Question: There's something that has been bothering from my DDD readings. From what I've seen, it seems as if there is only repository instance for each given aggregate root type in my system.
Consider, for instance, the following imaginary situation as an abstraction of a deeper domain model:

When coding in a "standard-style" I'd consider that each 'Owner' in my system would have its own collection of cars, so there would be an equal number of 'Car' collections (should I call it Repositories?) as there are 'Owner's. But, as stated previously, it seems as if in DDD I should only have 'CarRepository' in the whole system (I've seen examples in which they are accessed as static classes), and to do simple operations such as adding cars to the 'Owner', I should make use of a domain-service, which seems to be, for the simple case, not very API friendly.
Am I right about only having one 'CarRepository' instantiated in my system (Singleton), or am I missing something? I'd like to strive for something like
'''
public void an_owner_has_cars() throws Exception {
Owner owner = new Owner(new OwnerId(1));
CarId carId = new CarId(1);
Car car = new Car(carId);
owner.addCar(car);
Assert.assertEquals(car, owner.getCarOf(carId));
}
'''
but that doesn't seem to be possible without injecting a repository into 'Owner', something that seems to be kind of forbidden.
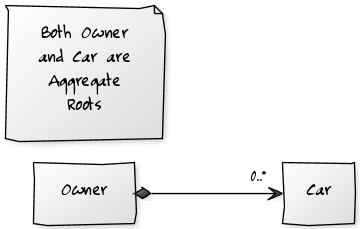
Answer: A repository does not represent a collection that belongs to another entity. The idea is that it represents the collection of entities.
So in your example 'Car' is an entity and probably an aggregate. So your model is OK on a conceptual level but you need to split the tight coupling between 'Car' and 'Owner' since 'Owner' is most definitely an AR and, in your current model, deleting it would mean all cars belonging to it should be deleted also.
What you are probably after is something like this:
'''
public class Owner {
private IEnumerable<OwnedCar> cars;
}
public class OwnedCar {
public Guid CarId { get; set; }
}
'''
Or, as an alternative to a VO:
'''
public class Owner {
private IEnumerable<Guid> carsOwned;
}
'''
So one AR should not reference another AR instance.
Another point is that you probably do not want to inject repositories into entities since that may indicate a bit of a design flaw (somewhat of a code smell).
To get the owned cars into the Owner would be the job of the 'OwnerRepository' since it is part of the same aggregate. There would be no 'OwnedCarRepository' since it is a value object.